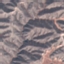
Label: HerbaceousVegetation